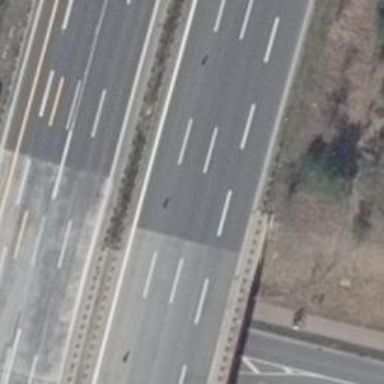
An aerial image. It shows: Concrete bridge over motorway.